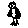
Label: bird